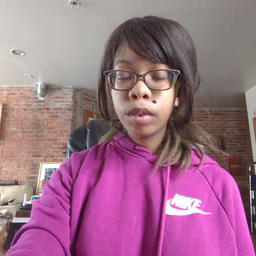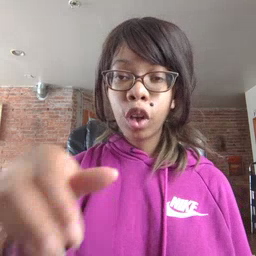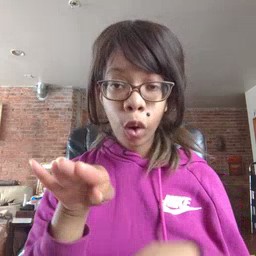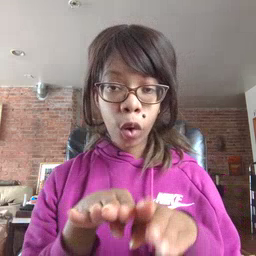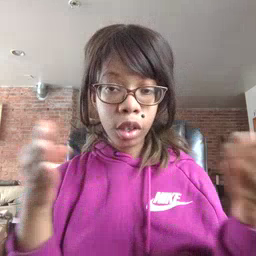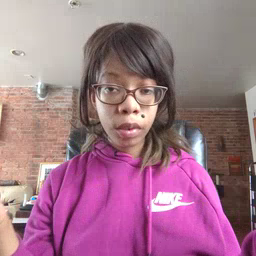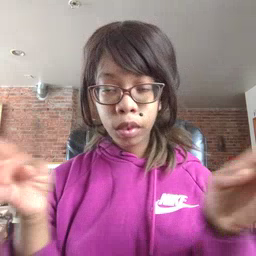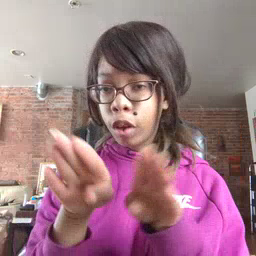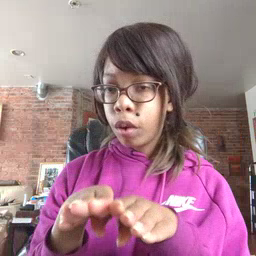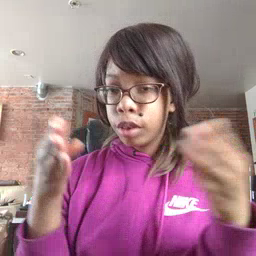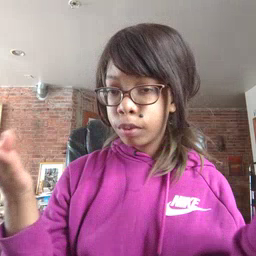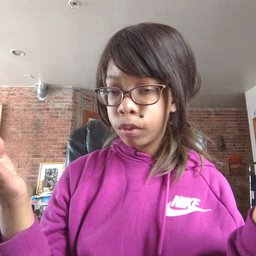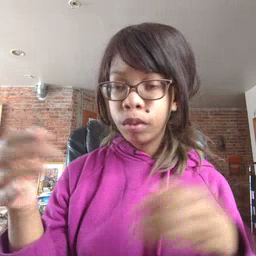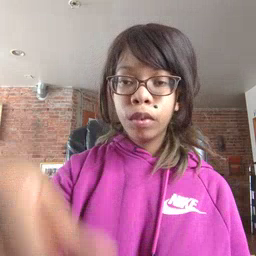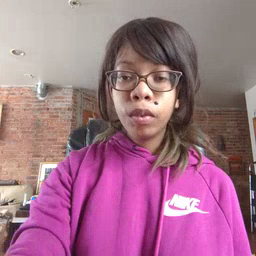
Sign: open